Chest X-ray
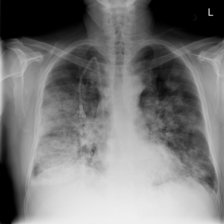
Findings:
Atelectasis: negative
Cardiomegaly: negative
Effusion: negative
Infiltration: negative
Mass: negative
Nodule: negative
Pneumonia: negative
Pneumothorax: negative
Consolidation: negative
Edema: negative
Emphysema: negative
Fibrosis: negative
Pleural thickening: negative
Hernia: negative